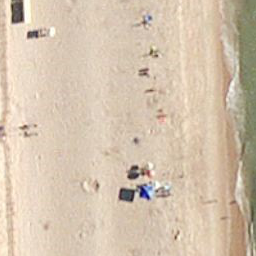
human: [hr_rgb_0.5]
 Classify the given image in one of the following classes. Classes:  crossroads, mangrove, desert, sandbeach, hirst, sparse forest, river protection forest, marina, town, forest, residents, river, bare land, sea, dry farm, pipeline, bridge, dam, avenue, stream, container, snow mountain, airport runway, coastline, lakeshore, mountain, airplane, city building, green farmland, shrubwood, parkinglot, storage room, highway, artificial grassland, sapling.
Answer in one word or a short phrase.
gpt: sandbeach